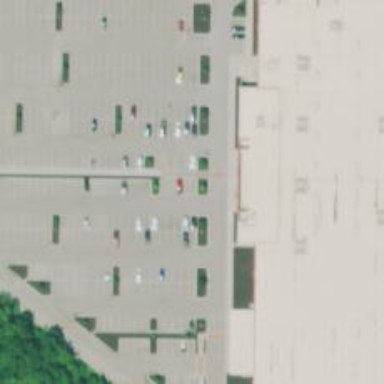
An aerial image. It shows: Parking space.